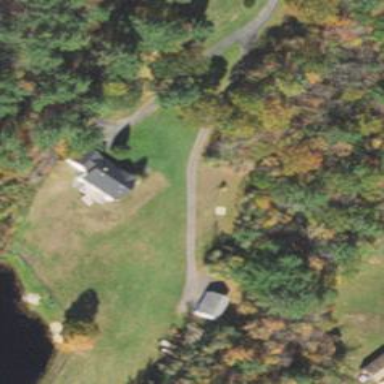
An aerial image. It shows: Driveway.